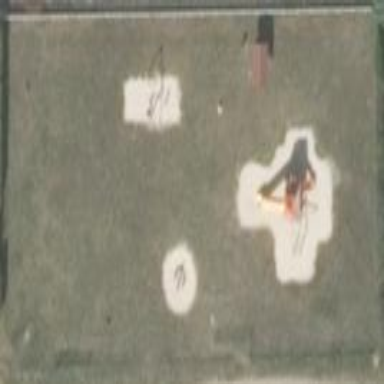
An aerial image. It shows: Playground area for leisure land.